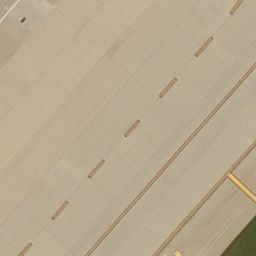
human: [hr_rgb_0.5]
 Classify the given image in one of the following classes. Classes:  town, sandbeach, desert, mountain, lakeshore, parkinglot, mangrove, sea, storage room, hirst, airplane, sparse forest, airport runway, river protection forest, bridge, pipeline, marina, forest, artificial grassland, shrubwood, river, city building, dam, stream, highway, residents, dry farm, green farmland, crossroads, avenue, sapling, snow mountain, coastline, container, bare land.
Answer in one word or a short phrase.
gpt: airport runway